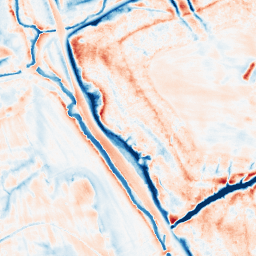
Category: trend_removal
Decomposition family: local_polynomial
Decomposition parameters: window_size: 21
degree: 2
Upsampling method: quadratic
Upsampling parameters: scale: 2
Upsampling scale: 2